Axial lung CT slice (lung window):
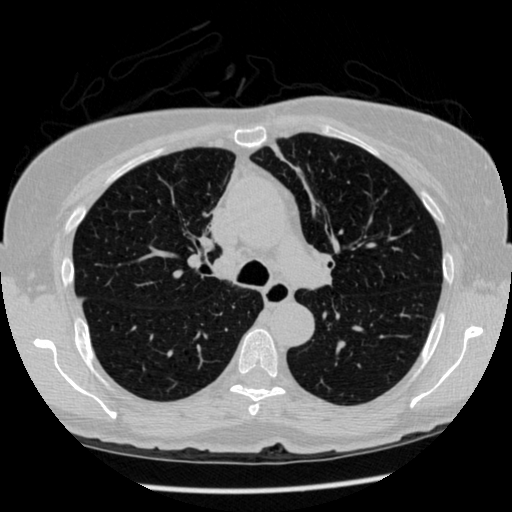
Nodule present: no